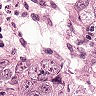
Metastatic tissue present: yes